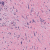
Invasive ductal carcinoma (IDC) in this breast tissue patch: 0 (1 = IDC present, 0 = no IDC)